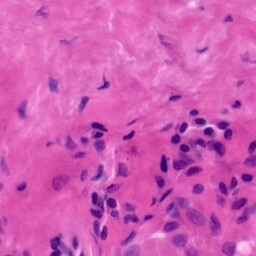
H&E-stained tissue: Tonsil